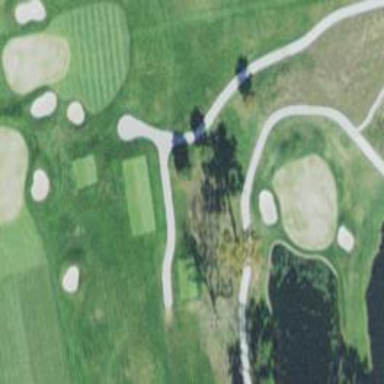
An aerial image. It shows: Service road designated as golf cart path.